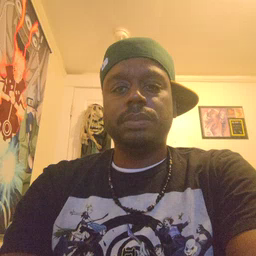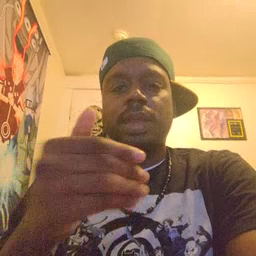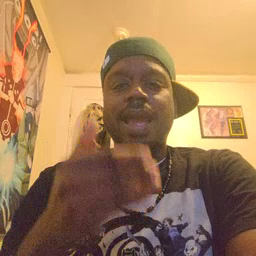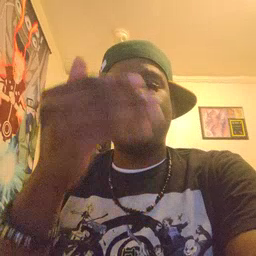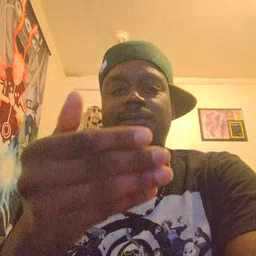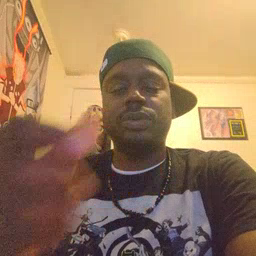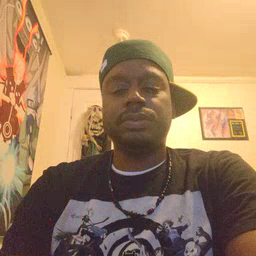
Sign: after